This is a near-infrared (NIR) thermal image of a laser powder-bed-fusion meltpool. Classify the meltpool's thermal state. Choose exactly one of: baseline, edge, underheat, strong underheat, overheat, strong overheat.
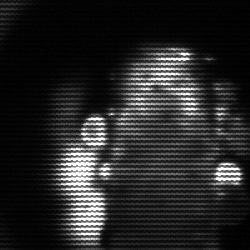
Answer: strong underheat